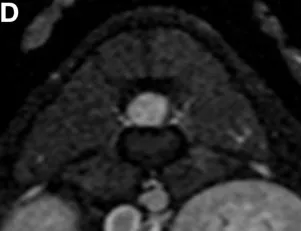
Pre-operative magnetic resonance images. Transverse plane. Post-contrast T1-weighted images showing marked, homogenous contrast enhancement of the mass.
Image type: radiology (mri)